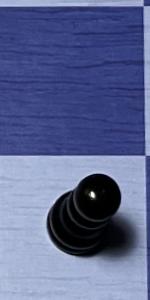
Label: Pawn_Black